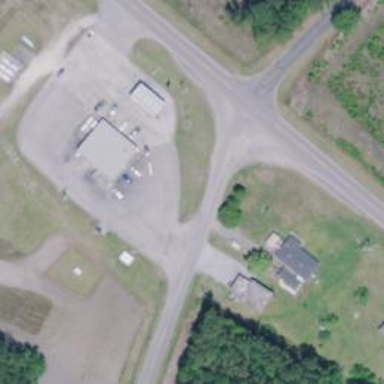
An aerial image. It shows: Stop road.